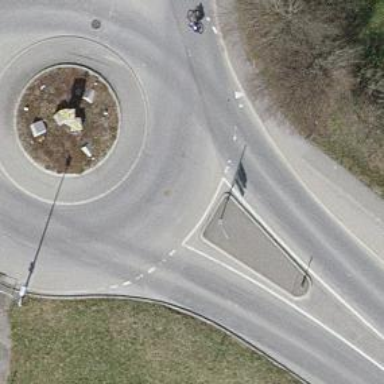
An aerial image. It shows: Secondary road with asphalt surface leading to roundabout junction.